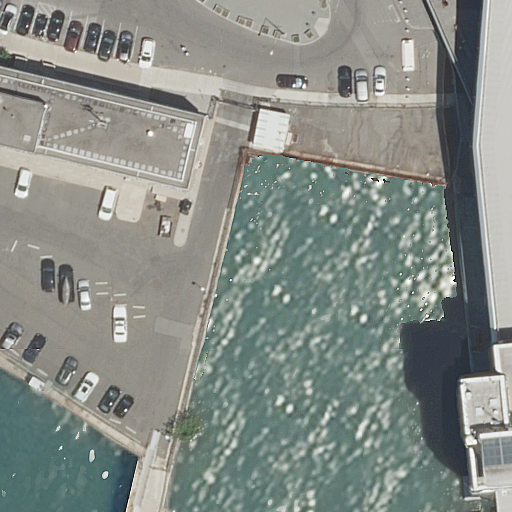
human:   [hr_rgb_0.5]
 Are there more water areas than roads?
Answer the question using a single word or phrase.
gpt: no

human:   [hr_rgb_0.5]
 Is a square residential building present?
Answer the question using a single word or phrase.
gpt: no

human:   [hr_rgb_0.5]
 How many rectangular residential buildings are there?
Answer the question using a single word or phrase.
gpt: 2

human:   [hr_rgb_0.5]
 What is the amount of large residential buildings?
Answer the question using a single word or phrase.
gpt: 2

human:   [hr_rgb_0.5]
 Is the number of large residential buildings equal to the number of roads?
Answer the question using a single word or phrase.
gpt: no

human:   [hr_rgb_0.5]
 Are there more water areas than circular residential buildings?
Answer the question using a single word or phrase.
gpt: yes

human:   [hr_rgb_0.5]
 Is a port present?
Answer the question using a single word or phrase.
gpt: no

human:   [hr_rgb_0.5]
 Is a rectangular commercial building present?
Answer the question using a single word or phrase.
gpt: no

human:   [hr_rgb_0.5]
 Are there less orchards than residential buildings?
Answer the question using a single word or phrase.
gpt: yes

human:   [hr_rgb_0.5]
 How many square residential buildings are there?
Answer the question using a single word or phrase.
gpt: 0

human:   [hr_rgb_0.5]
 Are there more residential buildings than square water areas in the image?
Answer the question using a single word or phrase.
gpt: yes

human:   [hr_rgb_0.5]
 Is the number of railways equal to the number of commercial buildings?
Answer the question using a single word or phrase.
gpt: yes

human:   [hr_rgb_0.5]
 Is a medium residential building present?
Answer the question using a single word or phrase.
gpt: yes

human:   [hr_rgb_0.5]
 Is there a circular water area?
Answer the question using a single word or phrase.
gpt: no

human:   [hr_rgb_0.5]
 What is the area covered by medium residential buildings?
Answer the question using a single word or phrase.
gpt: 125m2

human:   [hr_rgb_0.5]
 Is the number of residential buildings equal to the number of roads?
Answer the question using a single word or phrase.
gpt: yes

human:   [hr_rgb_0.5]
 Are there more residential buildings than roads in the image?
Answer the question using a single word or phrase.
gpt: no

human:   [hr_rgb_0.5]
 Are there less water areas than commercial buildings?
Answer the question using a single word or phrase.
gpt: no

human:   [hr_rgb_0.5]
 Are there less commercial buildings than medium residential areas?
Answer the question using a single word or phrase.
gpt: no

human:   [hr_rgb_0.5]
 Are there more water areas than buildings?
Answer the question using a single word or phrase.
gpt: no

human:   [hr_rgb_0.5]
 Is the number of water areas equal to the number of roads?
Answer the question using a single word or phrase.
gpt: no

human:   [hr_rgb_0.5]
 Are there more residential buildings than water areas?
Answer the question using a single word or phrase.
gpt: yes

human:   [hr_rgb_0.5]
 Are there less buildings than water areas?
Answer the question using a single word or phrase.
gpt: no

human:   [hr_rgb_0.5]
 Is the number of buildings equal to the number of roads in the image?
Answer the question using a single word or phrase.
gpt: no

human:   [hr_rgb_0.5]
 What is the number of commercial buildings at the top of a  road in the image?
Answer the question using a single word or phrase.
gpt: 0

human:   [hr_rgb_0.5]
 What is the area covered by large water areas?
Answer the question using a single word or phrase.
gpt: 4137m2

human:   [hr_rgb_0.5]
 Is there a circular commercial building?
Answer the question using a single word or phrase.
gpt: no

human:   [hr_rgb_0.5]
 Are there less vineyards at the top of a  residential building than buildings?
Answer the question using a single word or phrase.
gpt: yes

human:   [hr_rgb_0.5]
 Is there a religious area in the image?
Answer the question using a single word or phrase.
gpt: no

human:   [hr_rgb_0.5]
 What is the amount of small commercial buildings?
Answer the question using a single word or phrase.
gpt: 0

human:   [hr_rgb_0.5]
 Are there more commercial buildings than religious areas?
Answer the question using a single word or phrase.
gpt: no

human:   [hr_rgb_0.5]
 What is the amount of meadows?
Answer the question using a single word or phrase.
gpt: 0

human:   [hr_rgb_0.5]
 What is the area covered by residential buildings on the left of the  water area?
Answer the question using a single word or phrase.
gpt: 624m2

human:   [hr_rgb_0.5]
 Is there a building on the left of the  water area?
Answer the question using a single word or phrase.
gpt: yes

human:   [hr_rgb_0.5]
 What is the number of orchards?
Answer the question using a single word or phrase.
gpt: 0

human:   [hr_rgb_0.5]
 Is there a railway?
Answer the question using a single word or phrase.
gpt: no